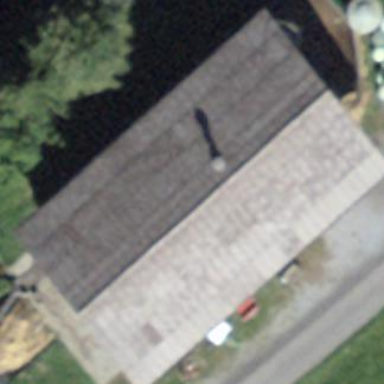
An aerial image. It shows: Barn.